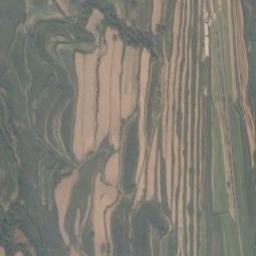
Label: terrace